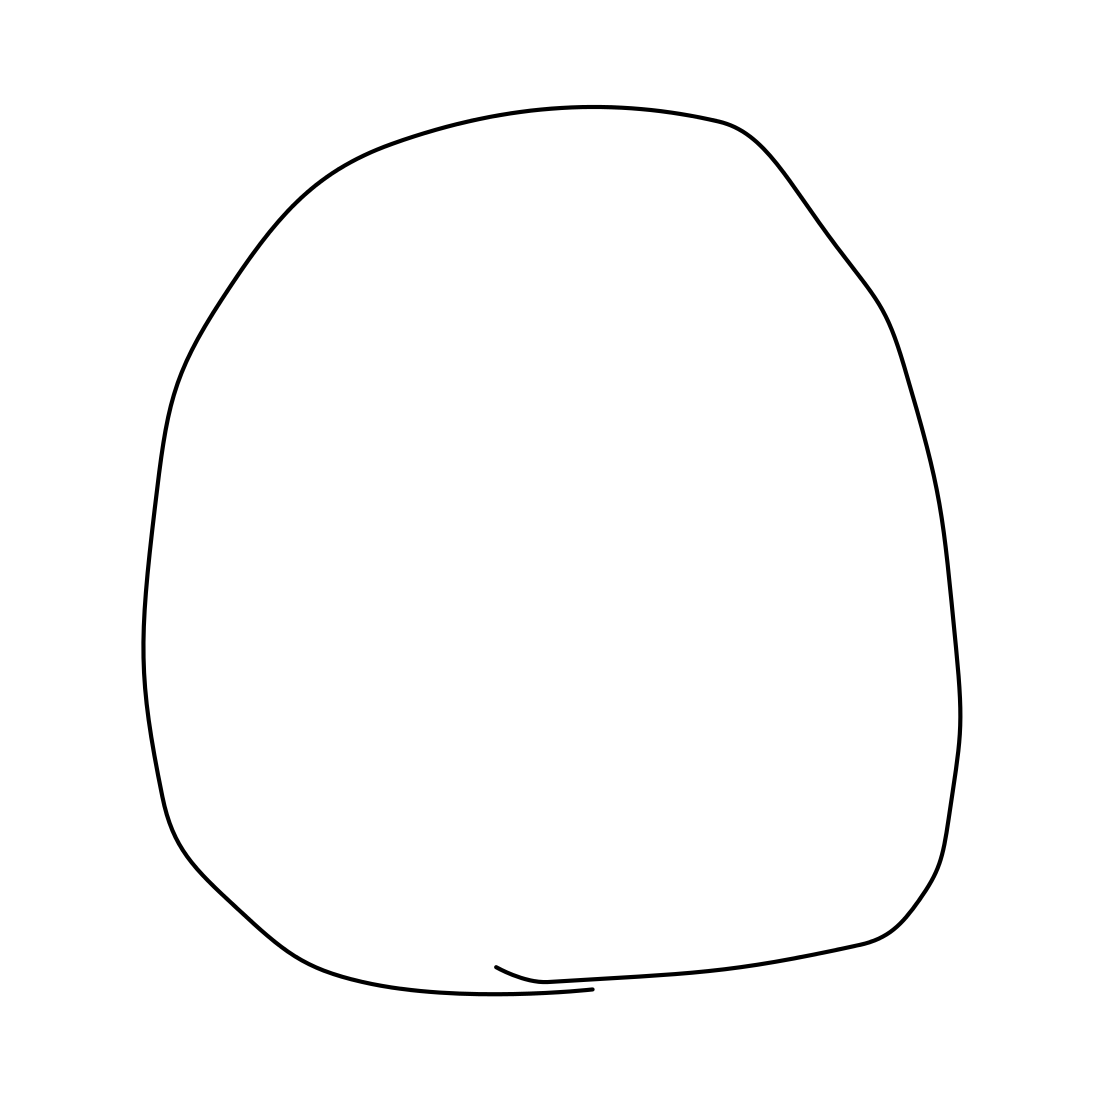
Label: pizza